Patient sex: M
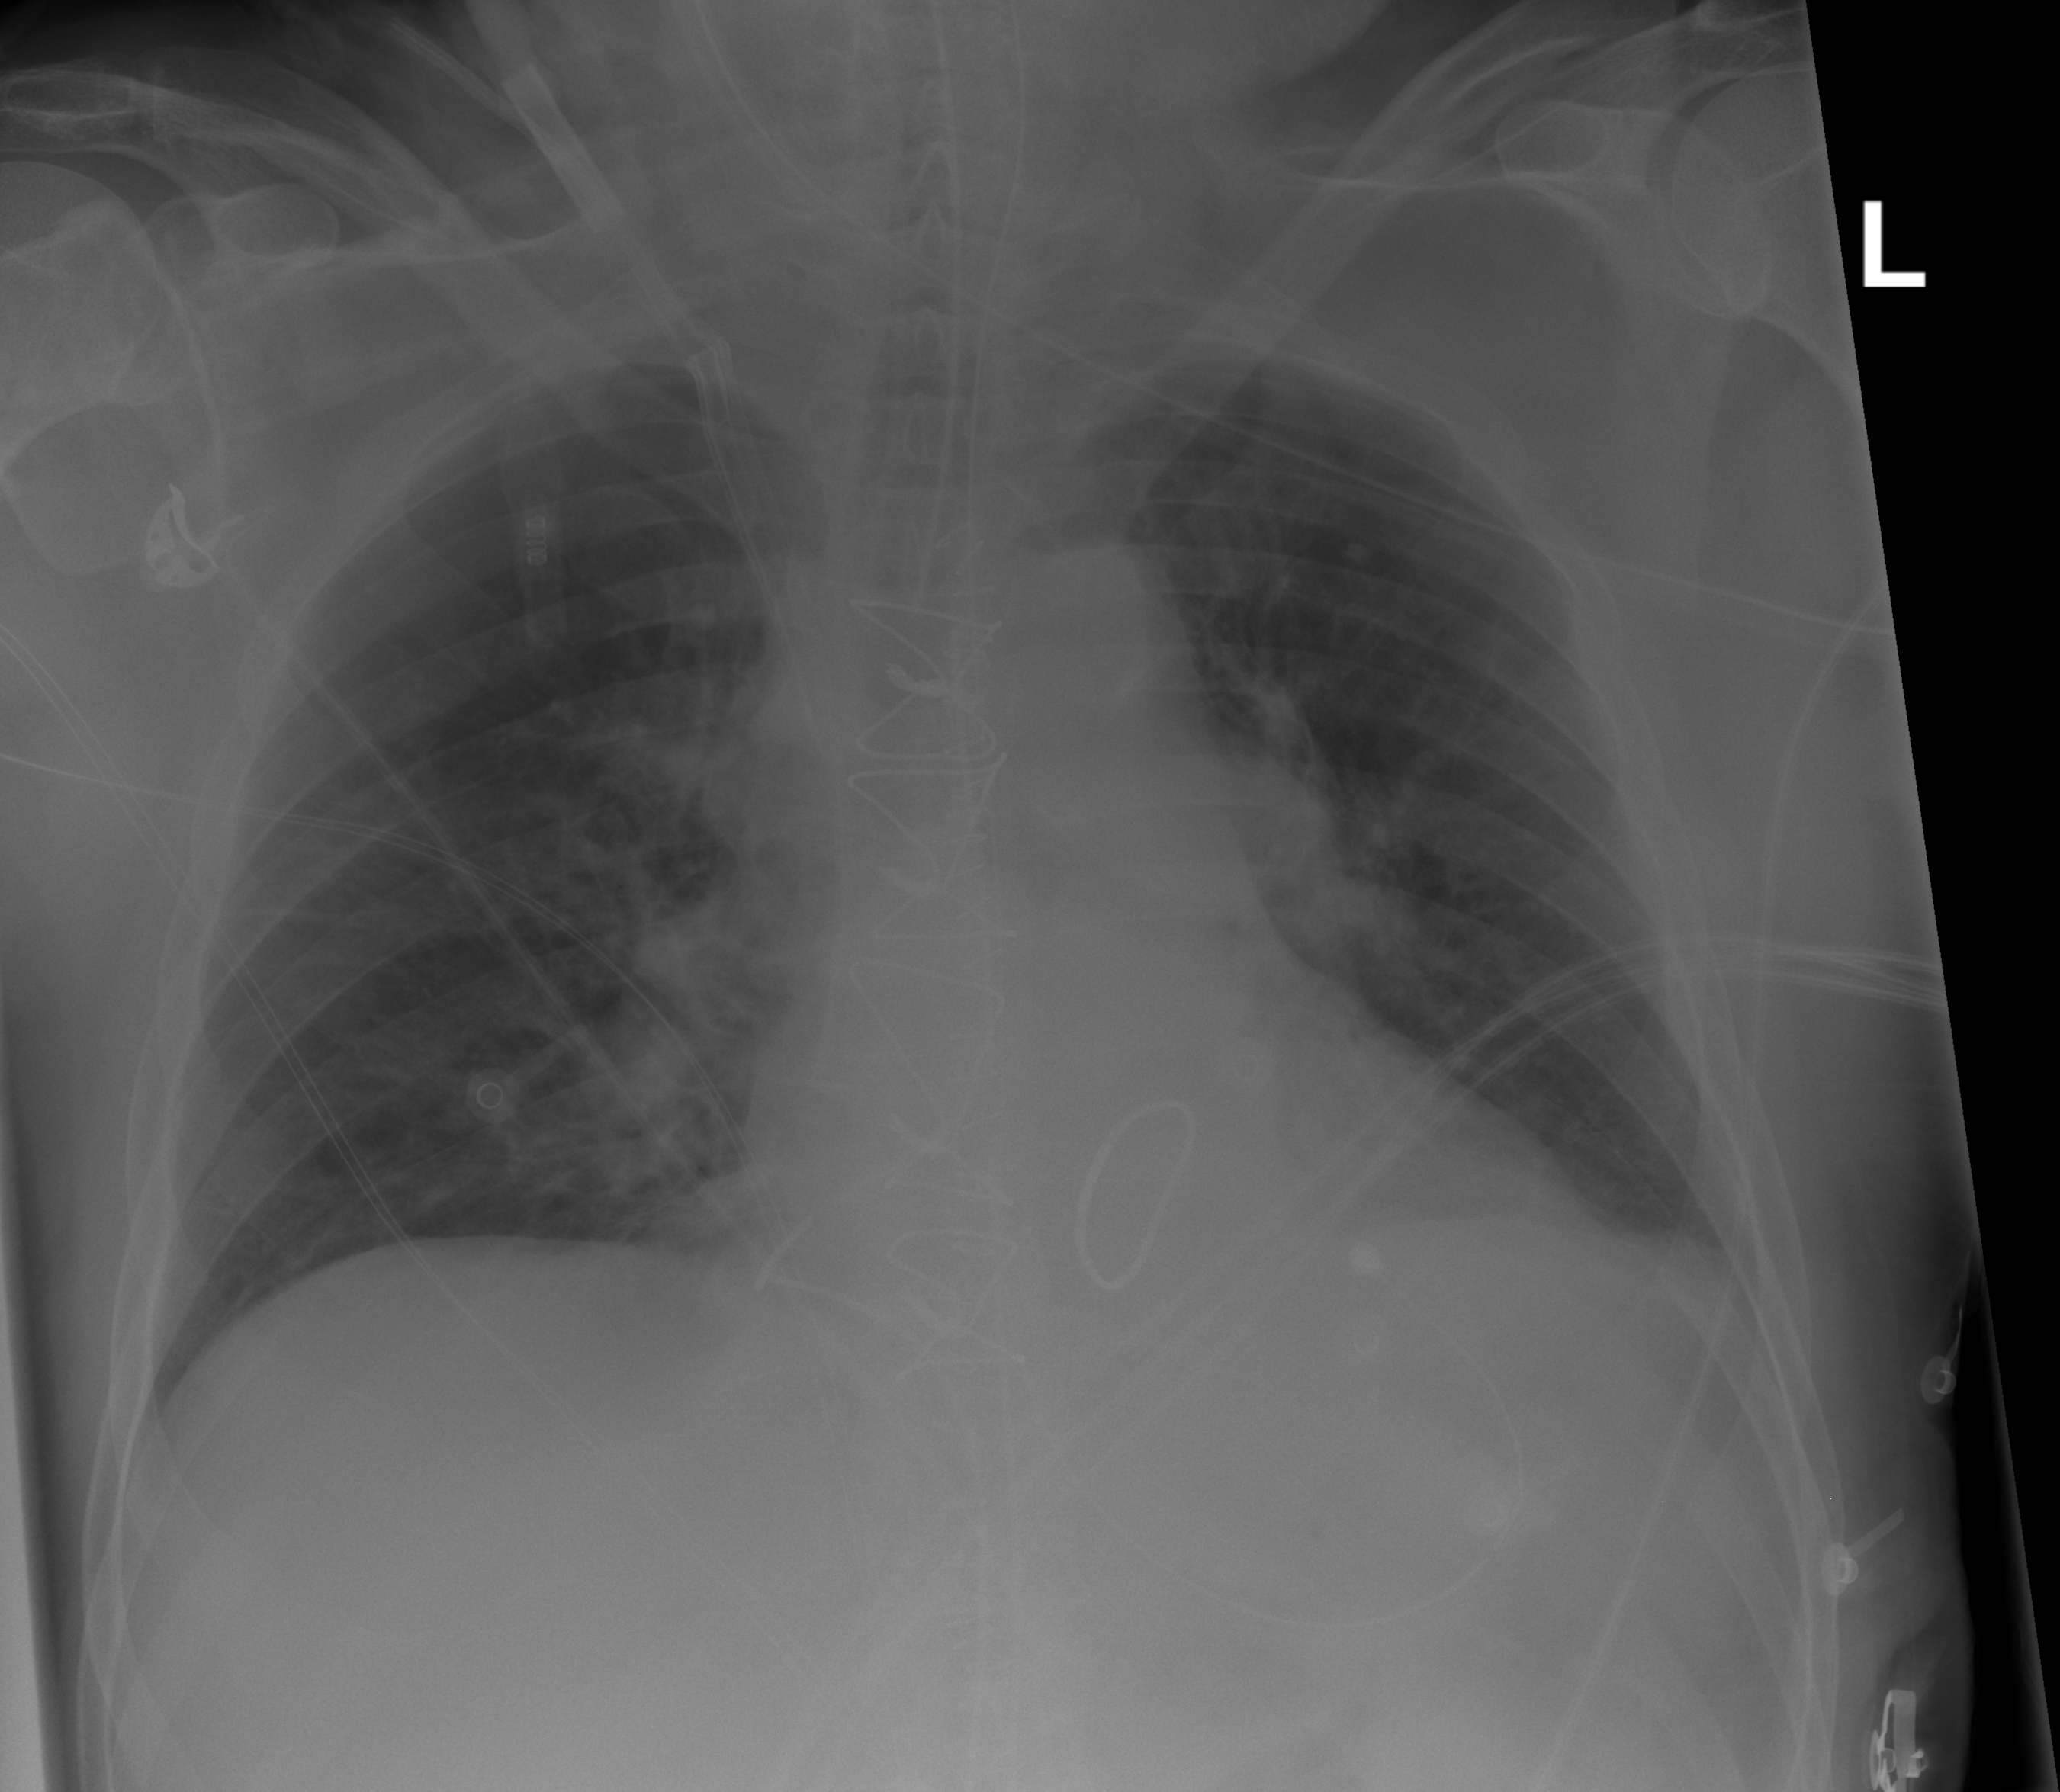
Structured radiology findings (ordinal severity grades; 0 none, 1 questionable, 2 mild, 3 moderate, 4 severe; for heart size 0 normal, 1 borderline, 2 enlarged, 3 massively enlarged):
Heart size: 0
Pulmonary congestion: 2
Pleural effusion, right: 0
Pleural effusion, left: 2
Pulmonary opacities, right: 1
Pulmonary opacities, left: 0
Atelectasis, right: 0
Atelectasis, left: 2